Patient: sex F, age 36
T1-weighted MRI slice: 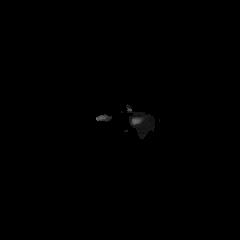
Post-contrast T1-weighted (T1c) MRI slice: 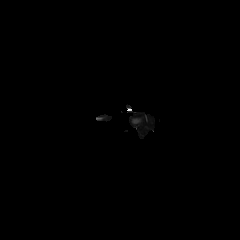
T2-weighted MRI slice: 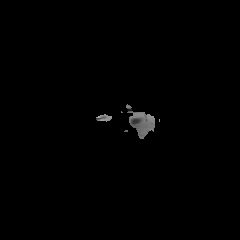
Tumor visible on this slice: no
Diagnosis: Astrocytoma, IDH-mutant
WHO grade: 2